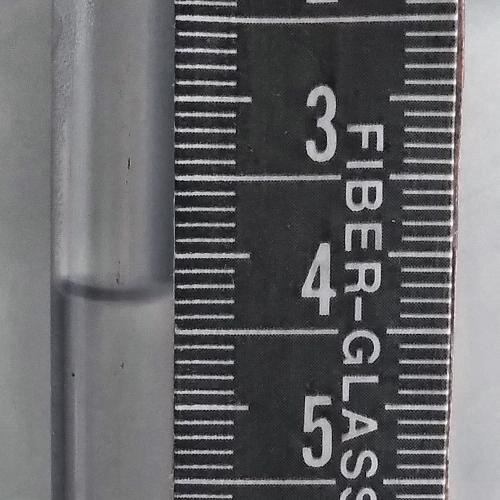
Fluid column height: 4.3 cm